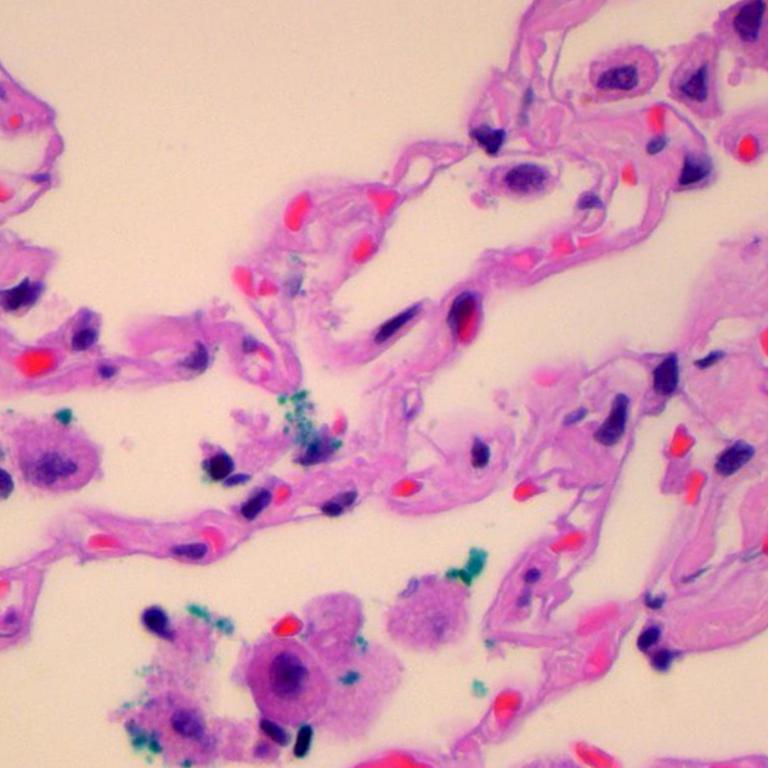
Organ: lung
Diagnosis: benign